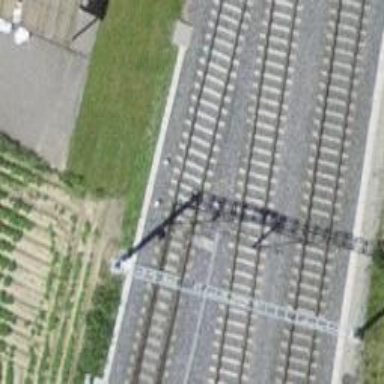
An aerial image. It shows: Railway switch.